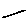
Label: line